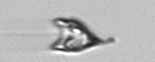
Label: Pyramimonas_longicauda